Question: I've got the following code that pulls data from an 'ALAssetRepresentation'.
'''
ALAssetRepresentation *representation = ...;
size_t size = [representation size]; // 'size' returns a long long
uint8_t *bytes = malloc(size);
'''
When building for 32-bit devices on iOS, I get the following warning.

Blindly casting the 'long long' to a 'size_t' works, but I don't know what the "right" way to handle this situation is. Would love to know how to best handle it.
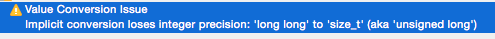
Answer: Since you are assigning to a type of 'size_t', cast the result as a 'size_t'.
'''
size_t size = (size_t)[representation size];
'''
The only risk of this is that 'representation size' could be a number larger than what will fit in a 'size_t'. But if that happens, the value is too large to allocate memory for it anyway when running on an iOS device so that is a bigger problem than the loss in precision.